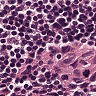
Metastatic tissue present: yes